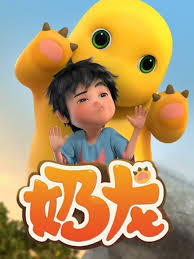
Label: nailong